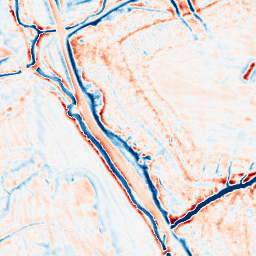
Category: edge_preserving
Decomposition family: bilateral
Decomposition parameters: d: 15
sigma_color: 25
sigma_space: 150
Upsampling method: cubic_catmull_rom
Upsampling parameters: scale: 4
Upsampling scale: 4